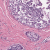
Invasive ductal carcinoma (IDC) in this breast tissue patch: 0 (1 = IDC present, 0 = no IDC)